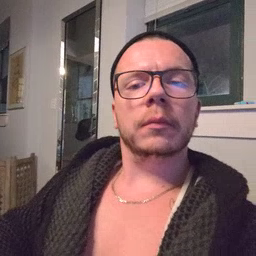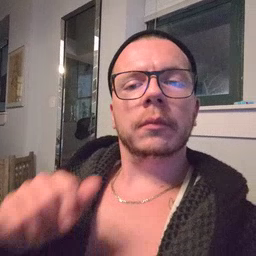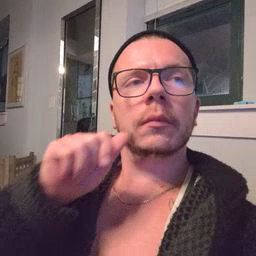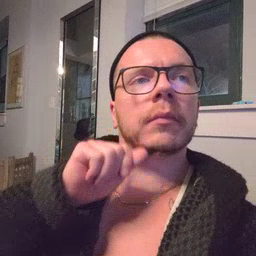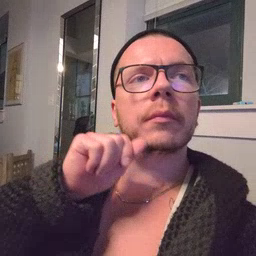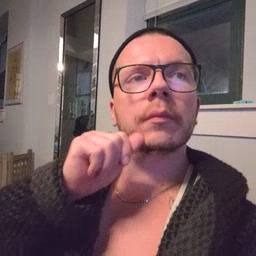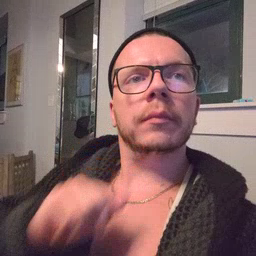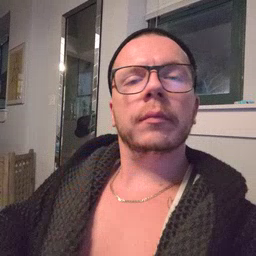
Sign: aunt